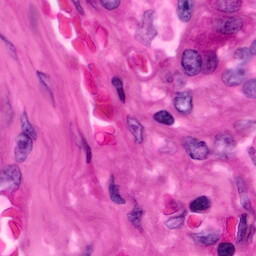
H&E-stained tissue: Pancreatic